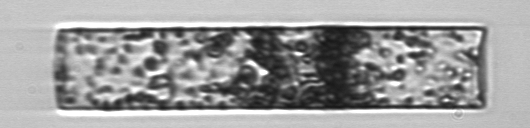
Label: Guinardia_flaccida